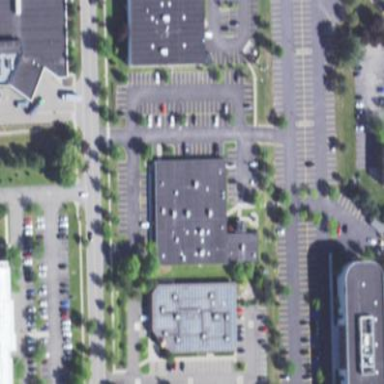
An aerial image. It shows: Commercial building.